Question: I'm trying to bind data from AF to Azure SQL. It's easy to do in Azure Portal adding the binding params in function.json file
'''
{
"type": "apiHubTable",
"name": "outputTable",
"dataSetName": "default",
"tableName": "SpeechToText",
"connection": "sql_SQL",
"direction": "out"
}
'''
But I cant do this in VS2017 preview(
Binding to Azure SQL is unavailable)

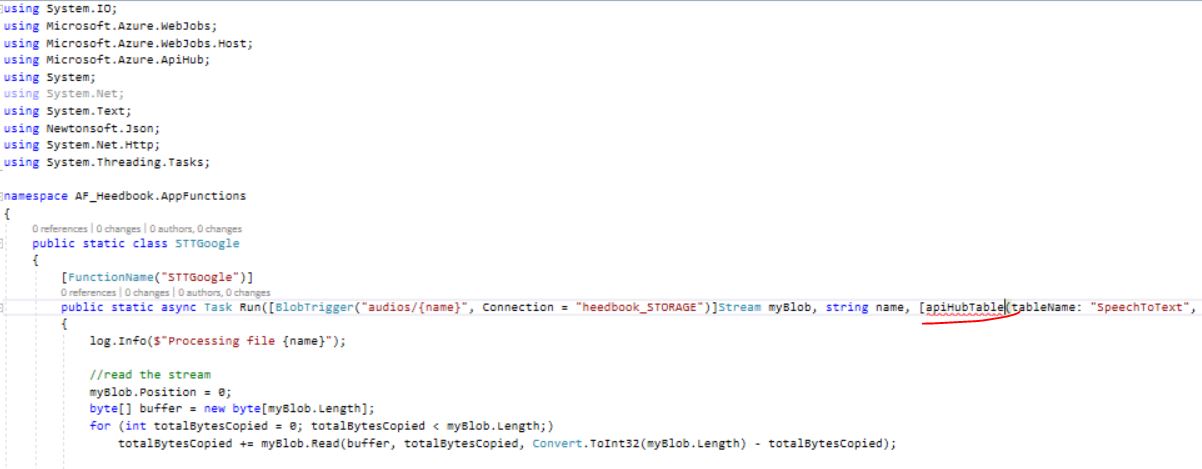
Answer: You need to reference 'Microsoft.Azure.WebJobs.Extensions.ApiHub' NuGet package
'''
Install-Package Microsoft.Azure.WebJobs.Extensions.ApiHub -Version 1.0.0-beta3 -Pre
'''
and then use 'ApiHubTable' attribute for your binding
'''
[ApiHubTable("sql_SQL", DataSetName = "default", TableName = "SpeechToText")]
'''